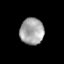
Tissue: prostate
Cell type: B cells
Senescence score: 0.2588
Nuclear area (px): 620
Mean DAPI intensity: 164.7